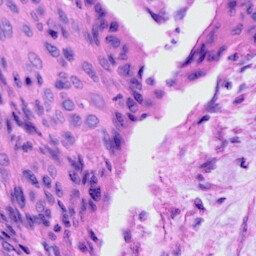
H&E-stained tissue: Cervix